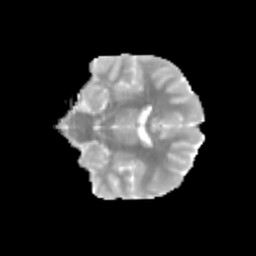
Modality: MD
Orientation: coronal
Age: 11
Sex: male
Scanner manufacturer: siemens
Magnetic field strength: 3 T
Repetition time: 3.8 s
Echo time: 0.07 s